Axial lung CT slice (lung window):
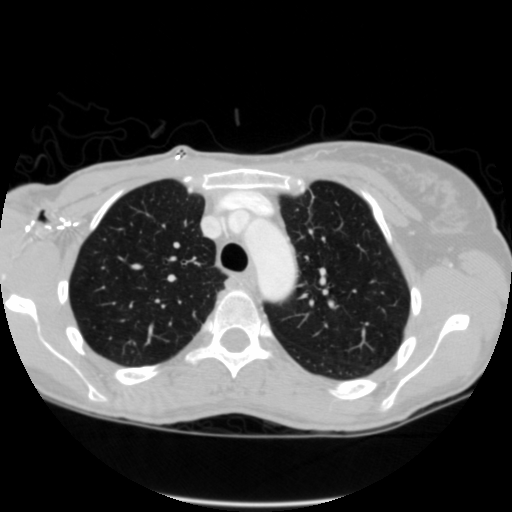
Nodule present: no